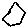
Label: hexagon